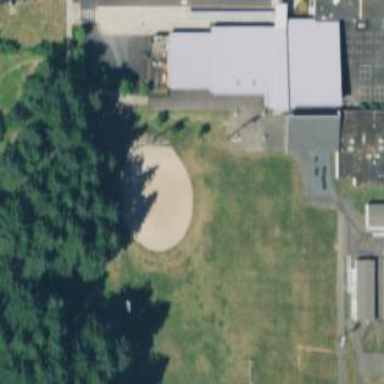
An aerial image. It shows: Softball pitch for leisure land activities.